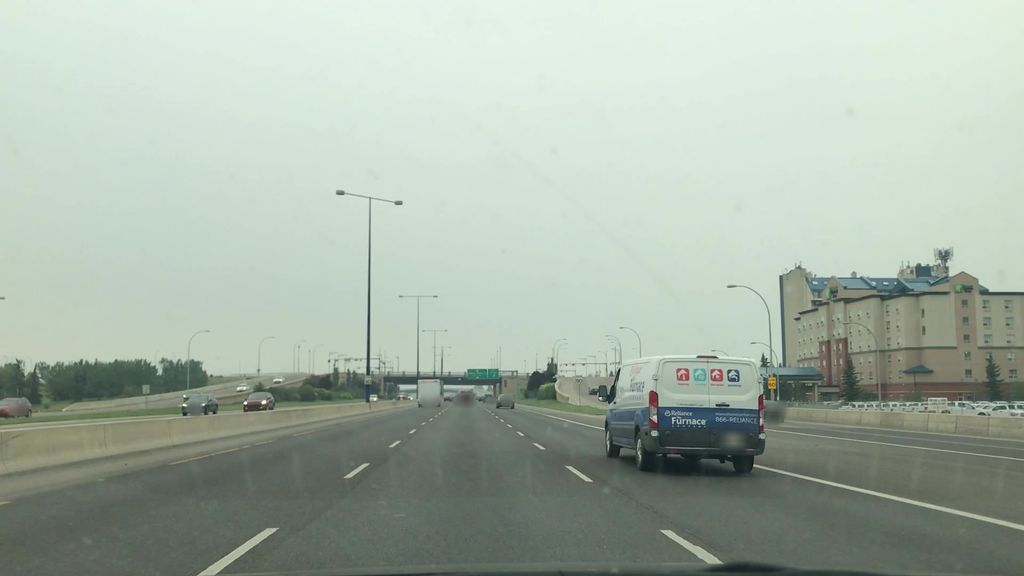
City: edmonton